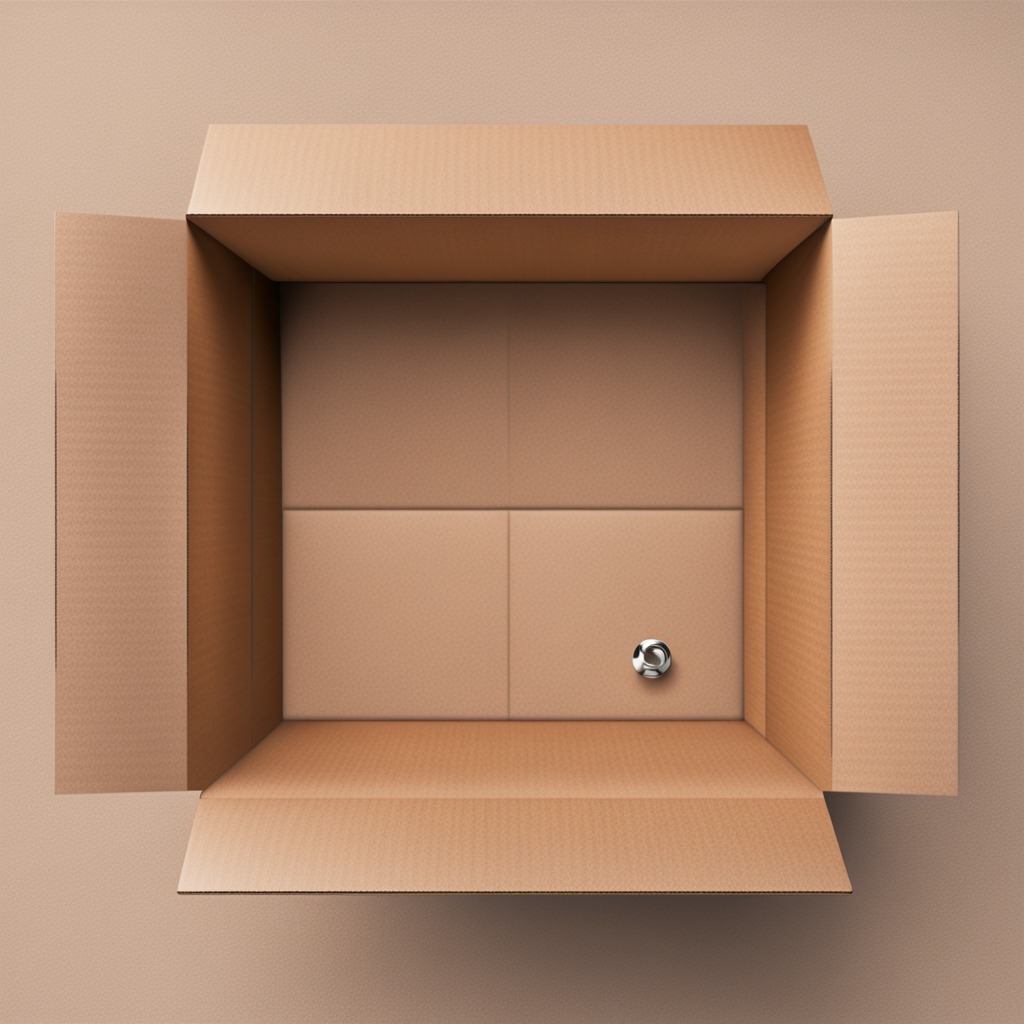
A metal nut is lying on the cardboard box surface in an outdoor workshop during daytime bright natural light soft shadows slightly creased but